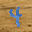
Label: 4